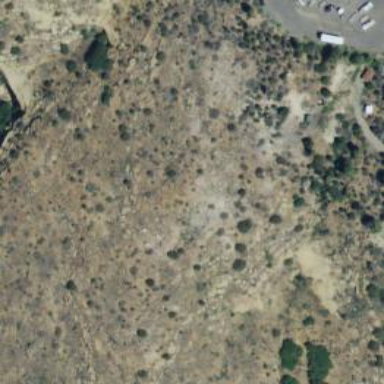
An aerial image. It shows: Archaeological site with historical significance.